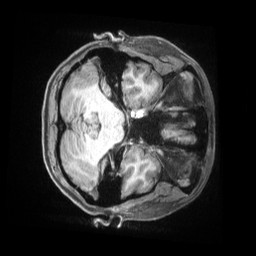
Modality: T1w
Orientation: axial
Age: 21
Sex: female
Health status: ill
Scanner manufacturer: siemens
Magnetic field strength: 3 T
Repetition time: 2.5 s
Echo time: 0.00181 s